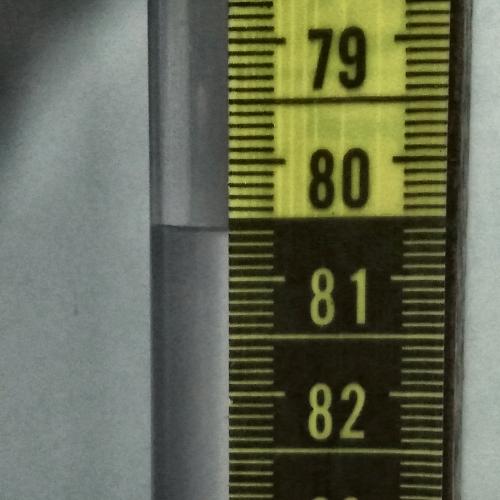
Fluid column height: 80.6 cm